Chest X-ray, PA view. Patient: 37 years old, sex M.
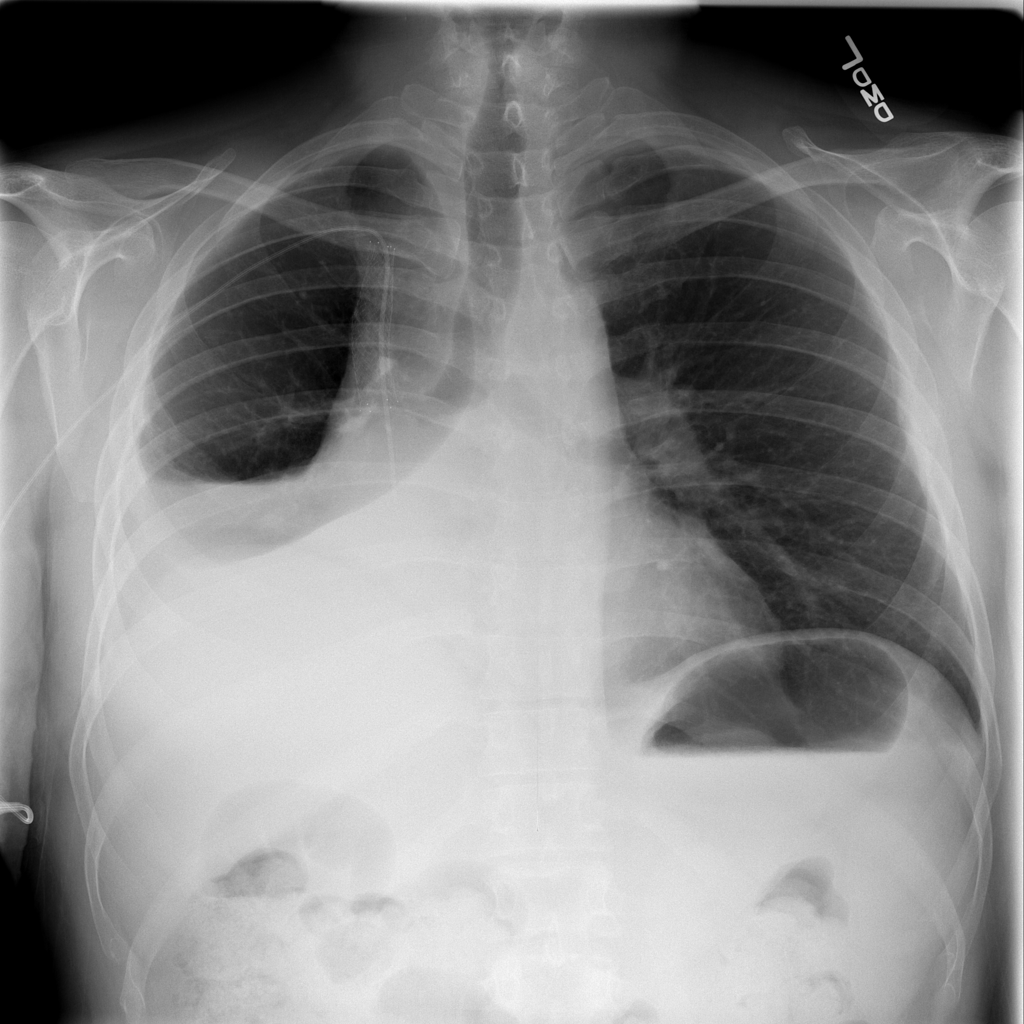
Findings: No Finding